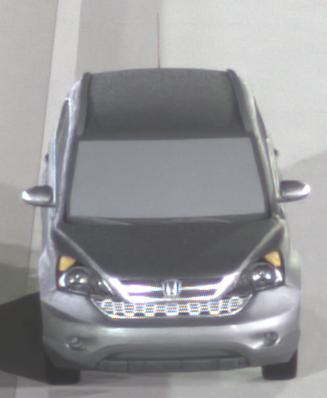
Make: Honda
Model: CR-V
Detailed model: CR-V (III) (04/10 - 10/12)
Model produced from: 2010
Model produced until: 2012
Doors: 5
Color: gray
Road condition: dry road
Daytime: night
Contrast: high contrast